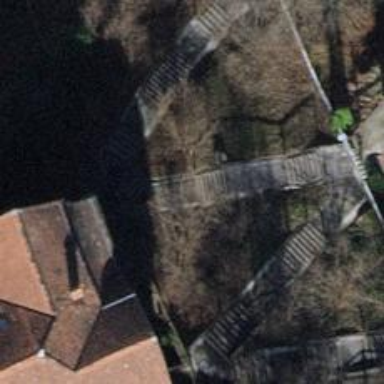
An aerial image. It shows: Road with steps.